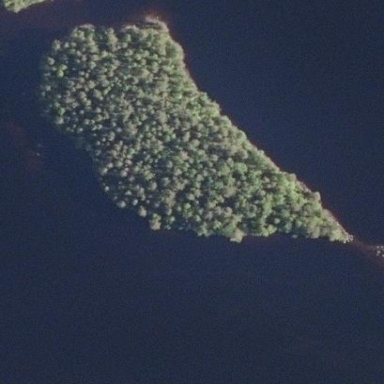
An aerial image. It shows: Islet.